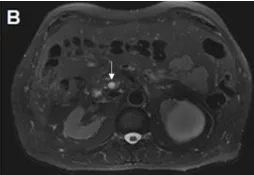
Axial fat-suppressed T2-weighted MRI sequences. MD-IPMN measuring 10.4 mm extending from the head to the neck of the gland (white arrow).
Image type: radiology (mri)